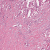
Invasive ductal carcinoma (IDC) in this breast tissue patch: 1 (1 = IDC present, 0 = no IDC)